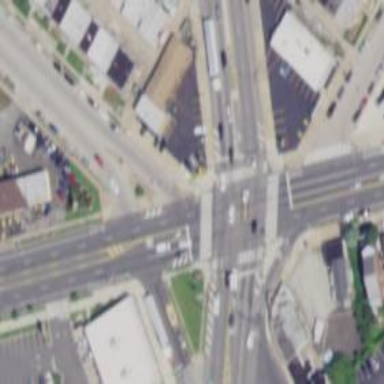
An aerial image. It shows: Marked road crossing.